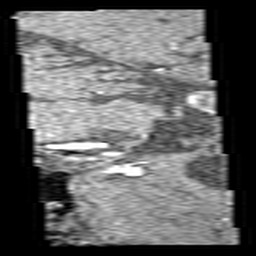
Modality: angio
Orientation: sagittal
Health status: ill
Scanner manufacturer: siemens
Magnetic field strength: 3 T
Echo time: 0.0042 s